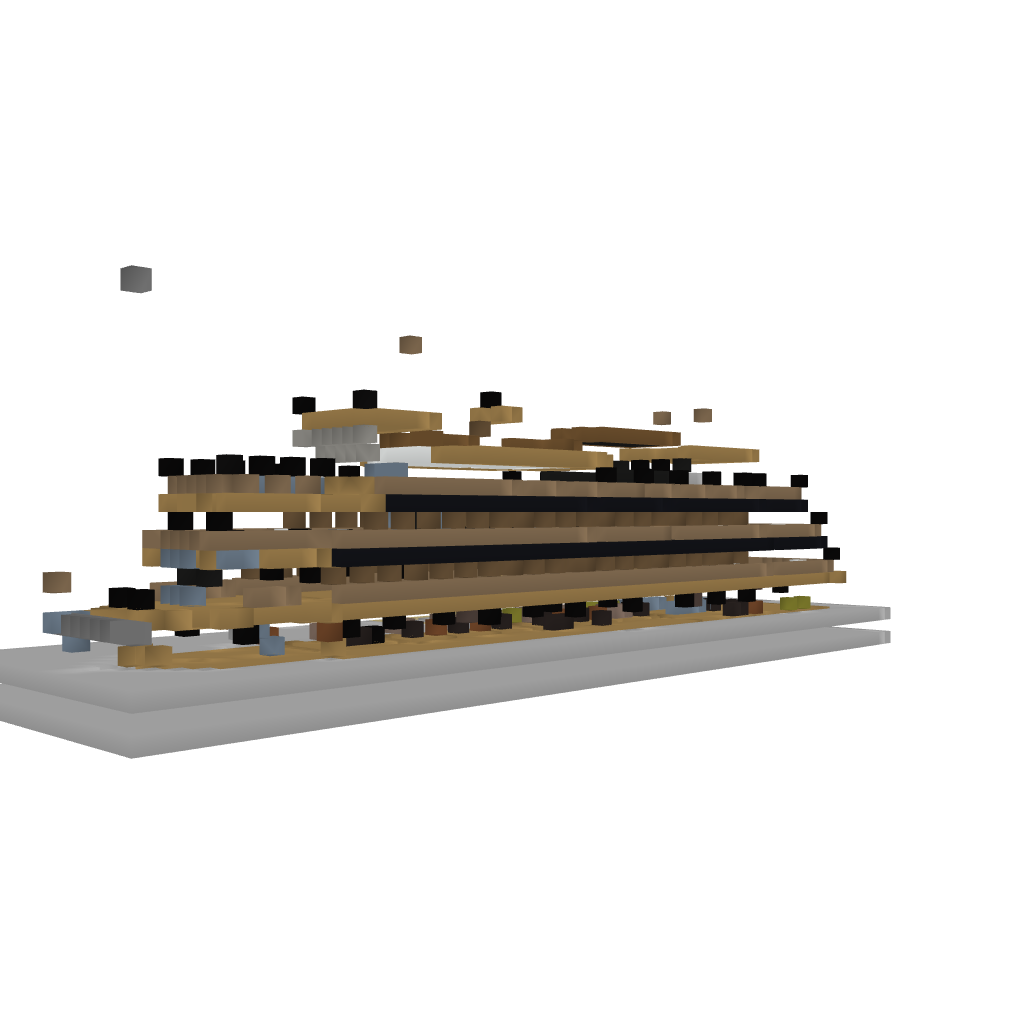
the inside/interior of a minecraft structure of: AxiumSA Luxury Liner